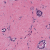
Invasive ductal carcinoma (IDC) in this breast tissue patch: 0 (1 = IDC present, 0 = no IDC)